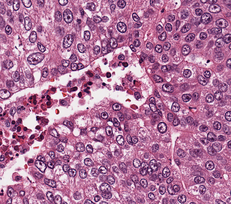
Tumor epithelial tissue: yes
Tumor-associated stroma tissue: yes
Normal tissue: no